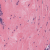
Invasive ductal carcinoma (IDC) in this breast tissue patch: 1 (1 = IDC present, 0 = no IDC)